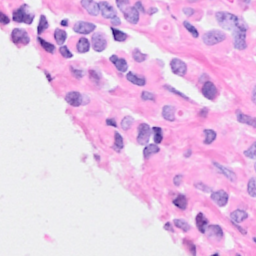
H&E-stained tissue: Breast